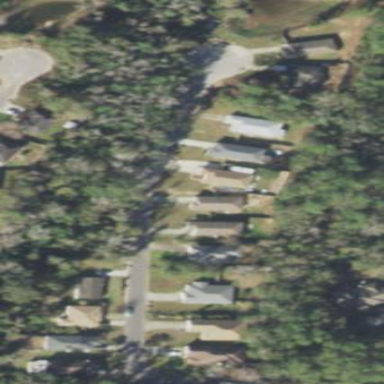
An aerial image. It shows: Residential area consisting of single-family homes.